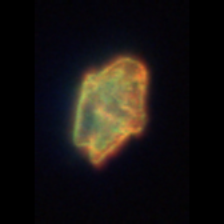
Taxon: Akashiwo
Group: Dinoflagellates